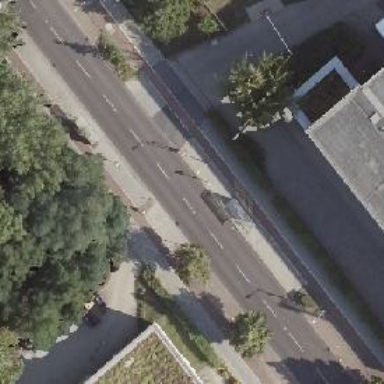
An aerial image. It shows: Tertiary road with asphalt surface. There are sidewalks on both sides and separate cycle track.